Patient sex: M
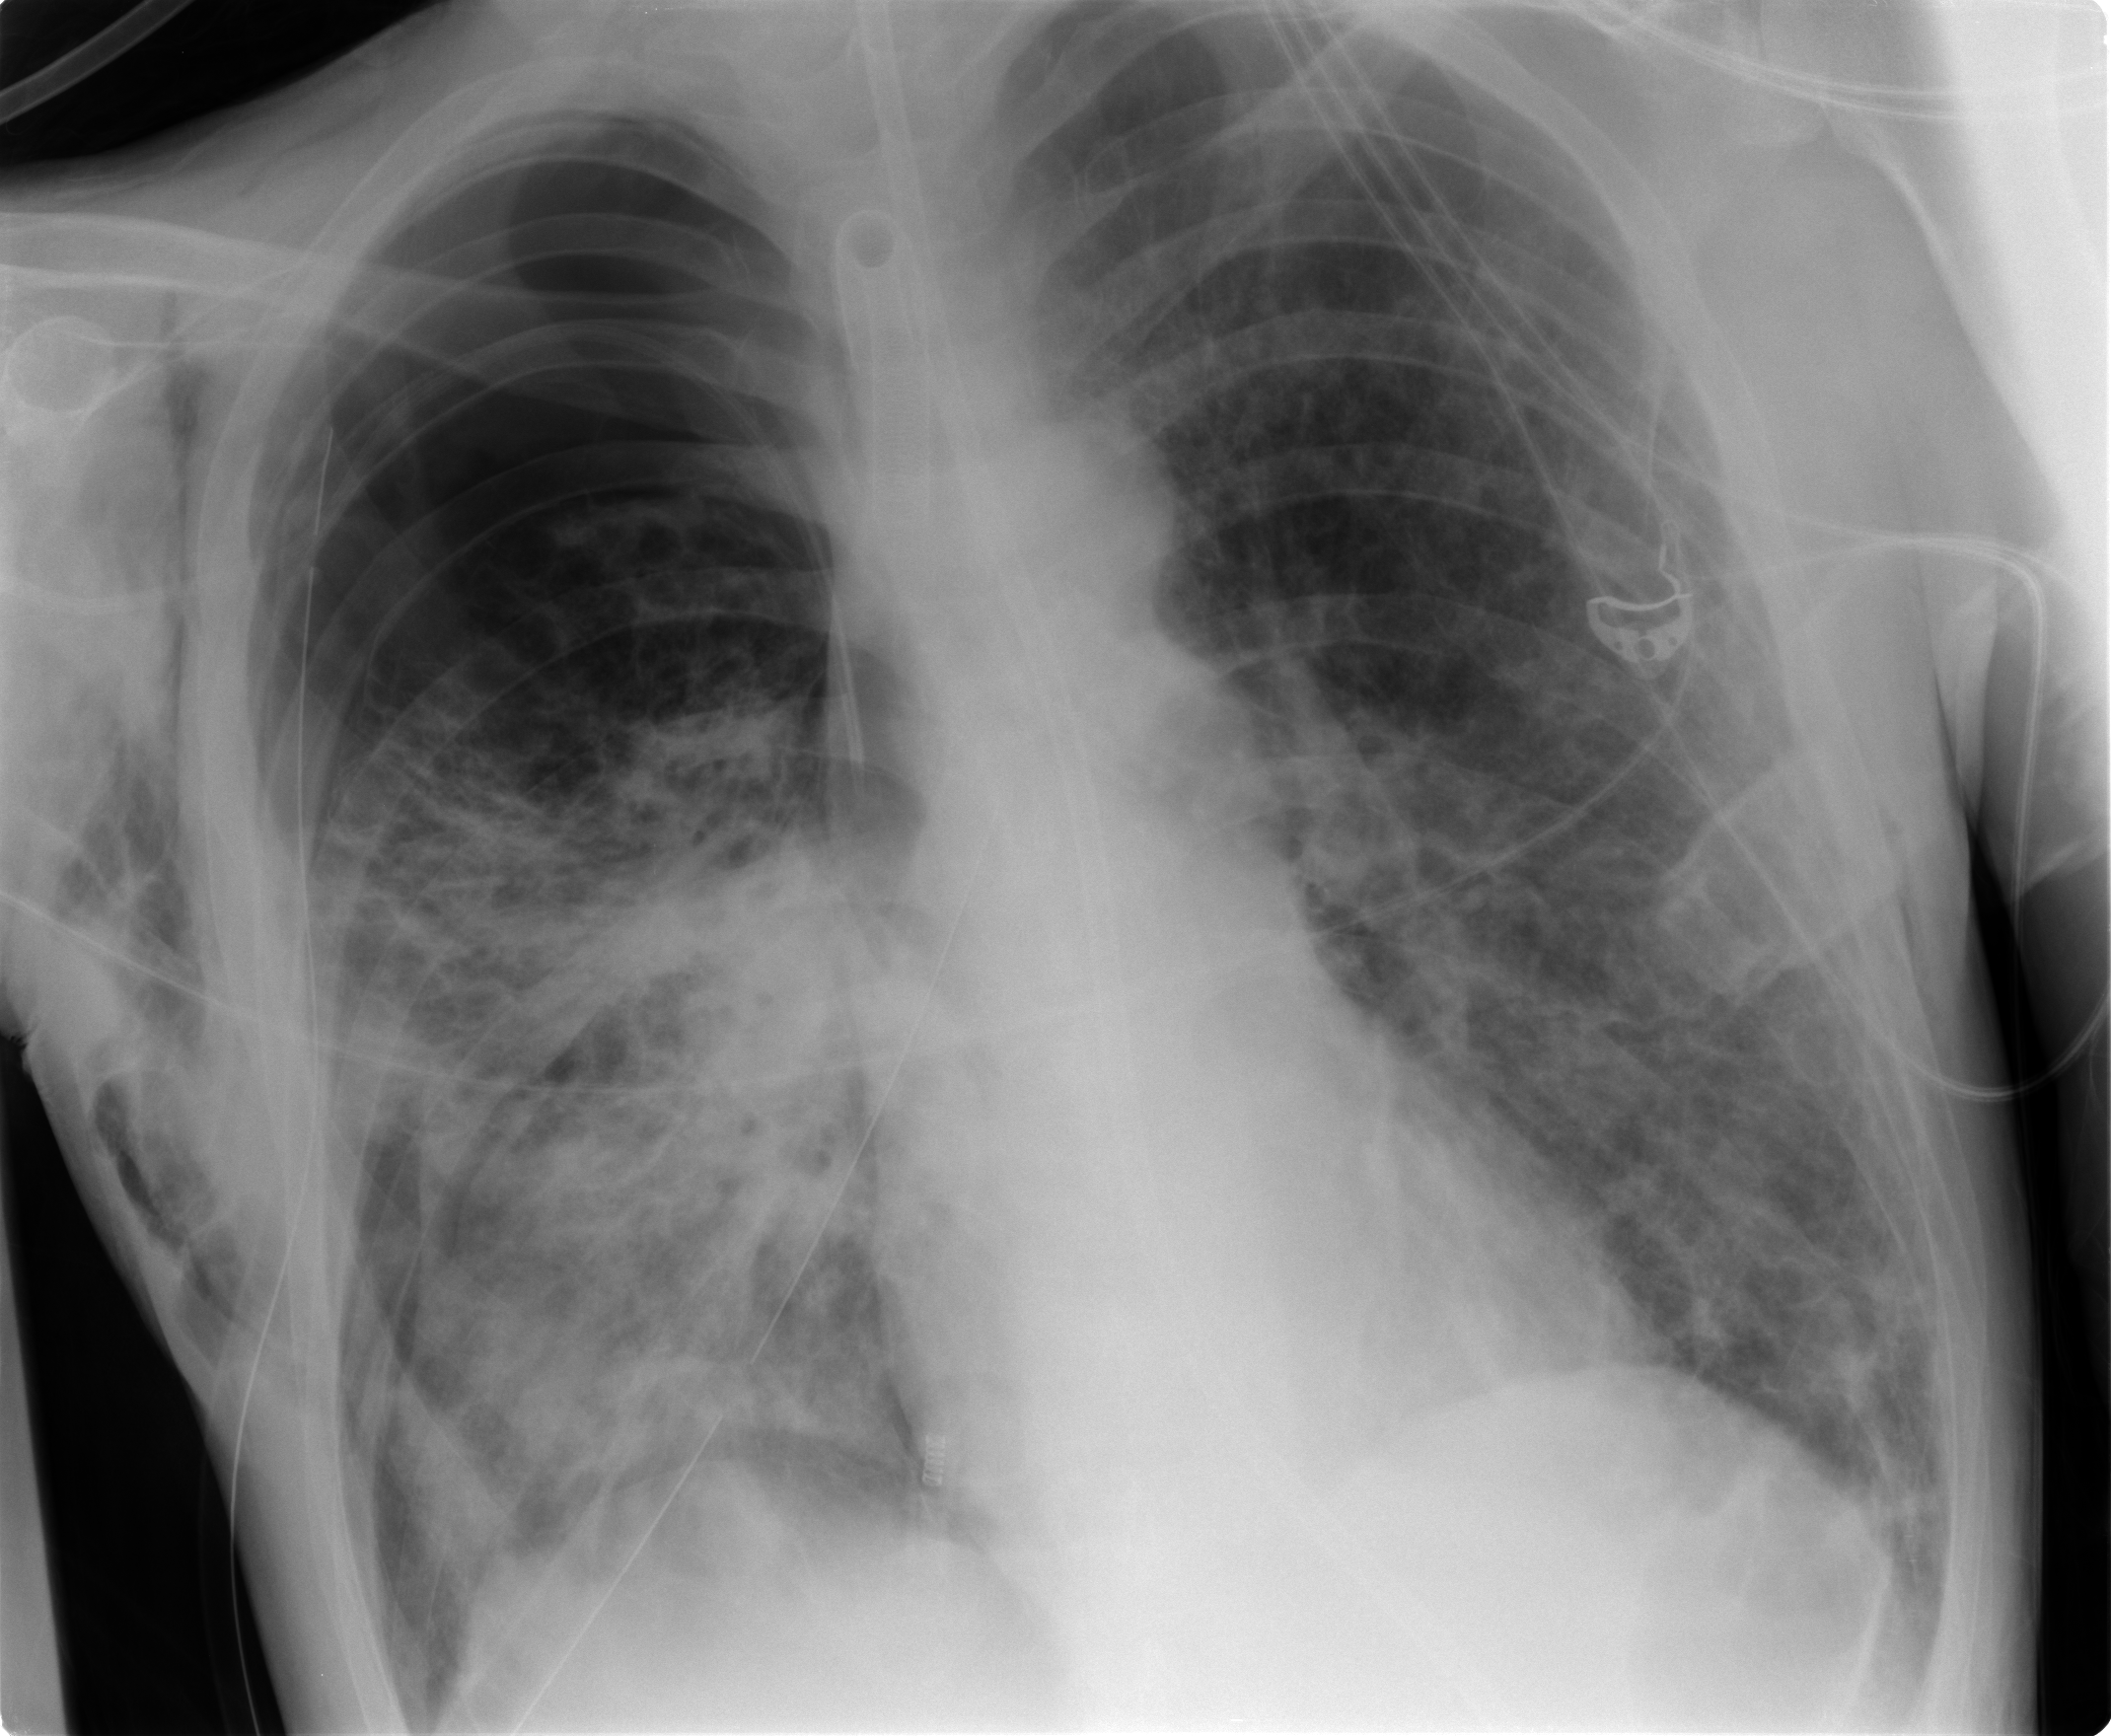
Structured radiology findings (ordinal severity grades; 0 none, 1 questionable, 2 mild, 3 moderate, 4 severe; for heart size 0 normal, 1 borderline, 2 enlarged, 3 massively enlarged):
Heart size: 0
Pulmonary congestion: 0
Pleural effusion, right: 0
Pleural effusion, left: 0
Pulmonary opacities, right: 3
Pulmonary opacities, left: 2
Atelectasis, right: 3
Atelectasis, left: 2